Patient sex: M
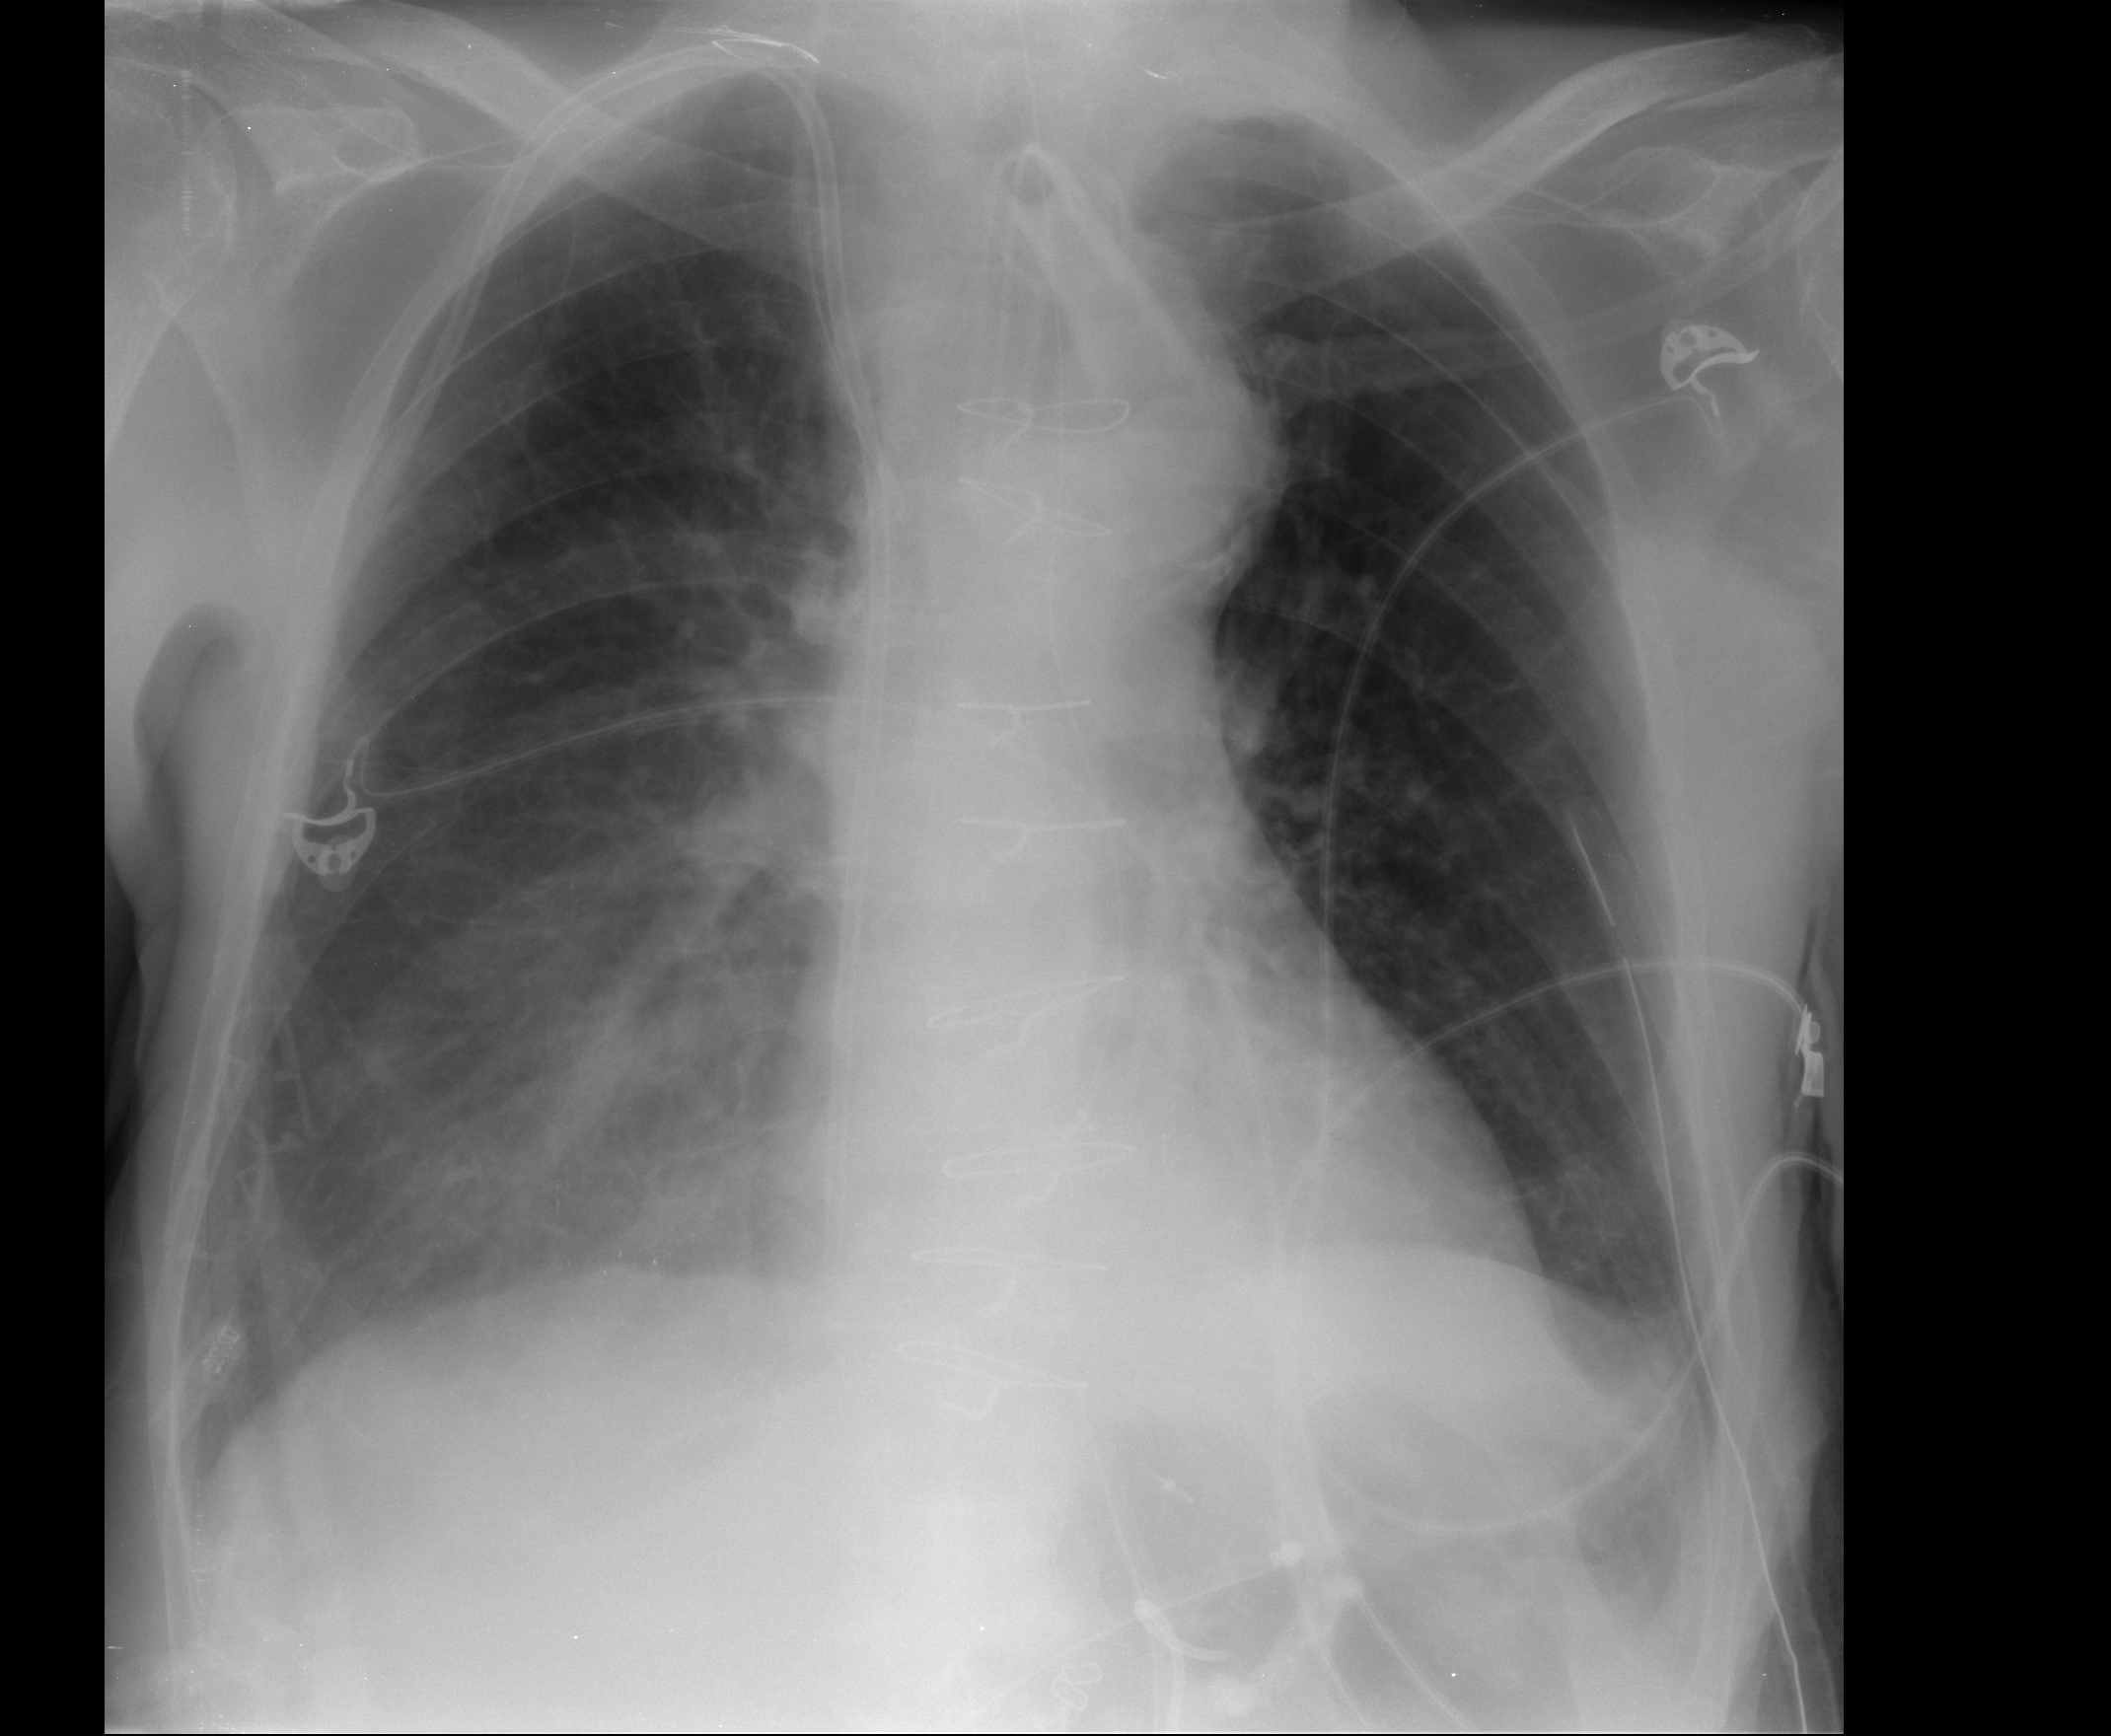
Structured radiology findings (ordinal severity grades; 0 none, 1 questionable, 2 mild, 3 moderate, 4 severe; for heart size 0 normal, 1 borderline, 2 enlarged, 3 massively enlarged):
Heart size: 0
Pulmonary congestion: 1
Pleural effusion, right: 2
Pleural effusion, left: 1
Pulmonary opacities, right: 0
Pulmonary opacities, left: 0
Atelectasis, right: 2
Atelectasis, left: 0